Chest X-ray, AP view. Patient: 21 years old, sex F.
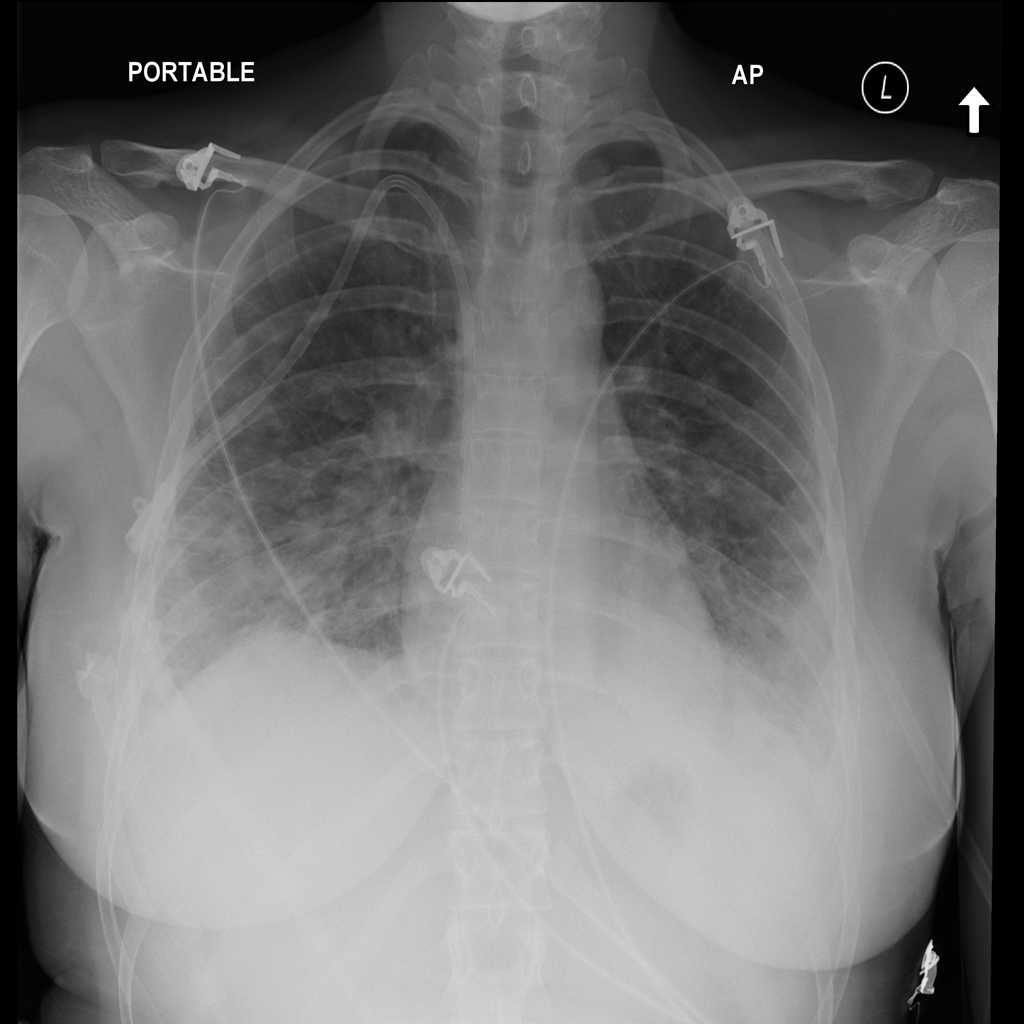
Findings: Atelectasis, Edema, Infiltration, Nodule